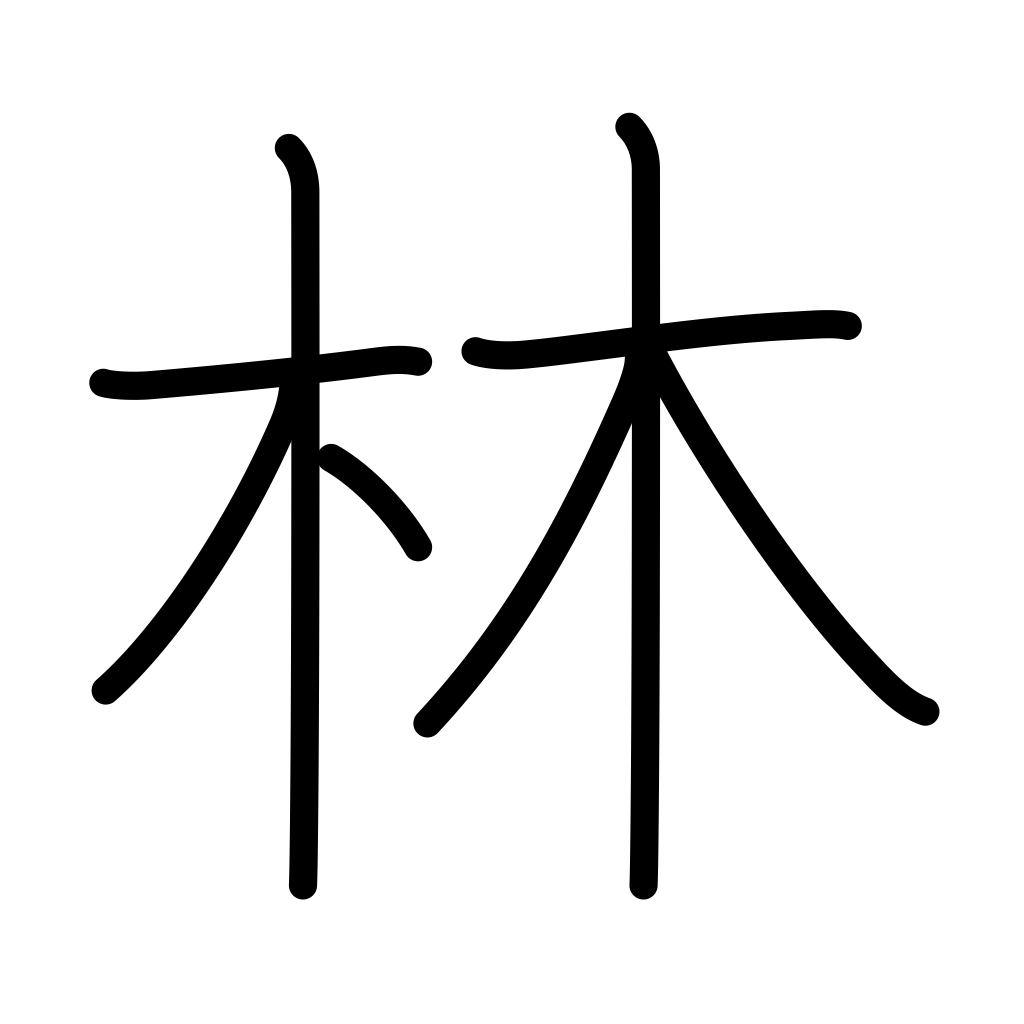
Meaning: grove, forest